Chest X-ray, AP view. Patient: 46 years old, sex M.
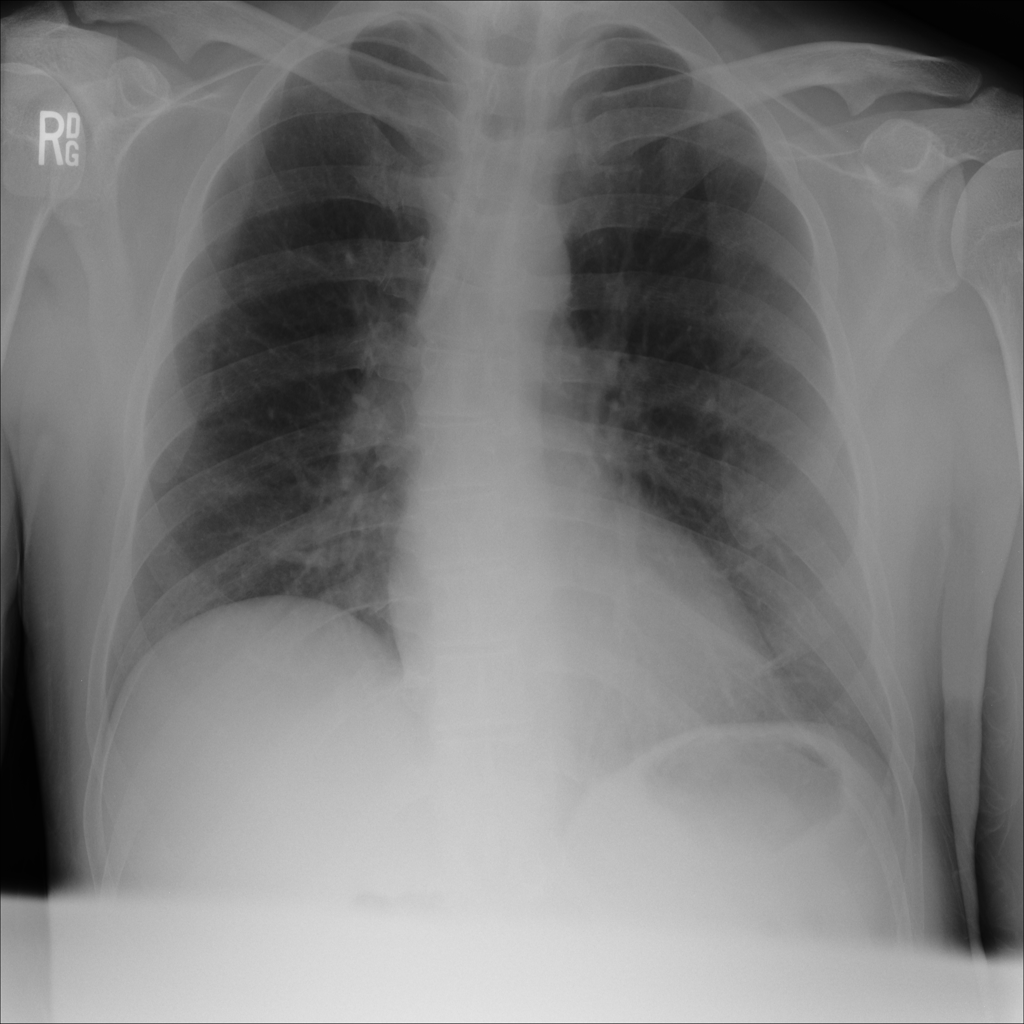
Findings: No Finding